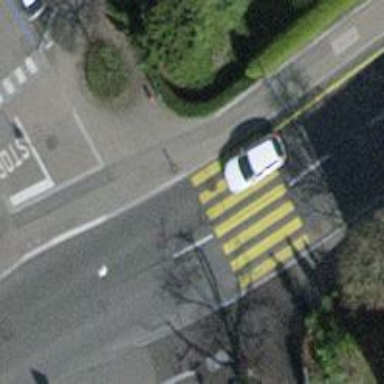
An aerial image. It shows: Uncontrolled zebra crossing on the road.